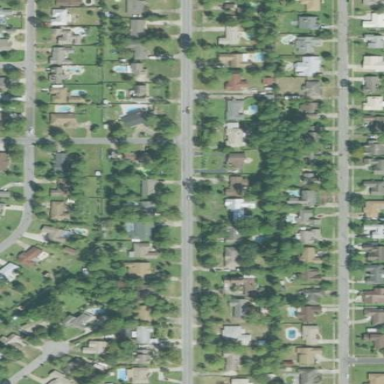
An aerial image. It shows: This residential area consists of single-family homes.